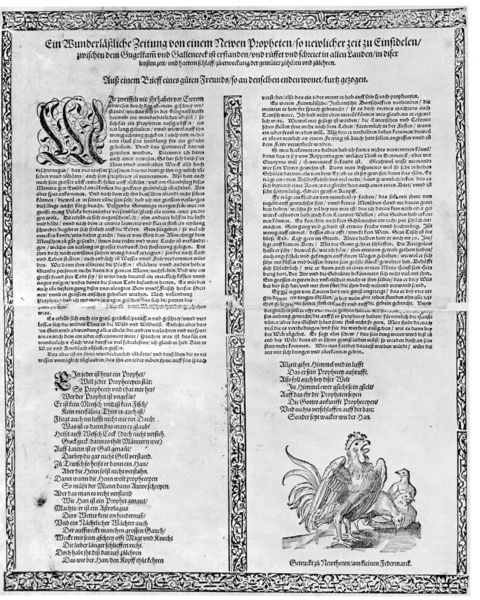
Titel: Ein Wunderläßliche Zeitung von einem Newen Propheten
Künstler: Tobias Stimmer
Standort: Zürich.
Institution: Wickiana
Schlagwörter: adler, fuß, vogel, weiß, frankreich, grau, schwarz, zeichen, ornament, alt, federn, rahmen, taube, bild, boden, bein, holzschnitt, schrift, papier, schnabel, kamm, grafik, graphik, spalten, rand, dekoration, trennung, ornamente, deutsch, buch, tauben, druck, radierung, stich, titel, seite, illustration, schwarzweiß, text, zeitung, buchstaben, initiale, überschrift, krallen, buchseite, pergament, untertitel, seiten, brief, mittelalter, gedicht, hahn, zeilen, huhn, schriftstück, ornamentik, kupferstich, prophet, strophen, verse, verzierungen, altdeutsch, wort, lied, einsiedeln, gockel, henne, hennen, hühner, zürich, wörter, federvieh, druckschrift, artikel, minnesang, majuskel, phönix, evangeliar, blocksatz, vers, flattersatz, anzeige, reim, maiuskel, capitalis, alter text, w, neuen propheten, einsiedelöen, einsiedlen, einsidelen, alte schriften, mitteldeutsch, hahn im korb, münsterland